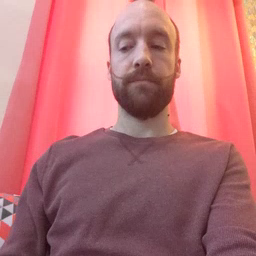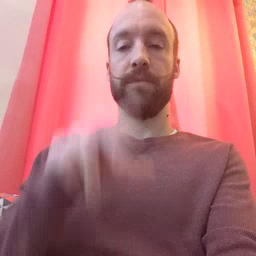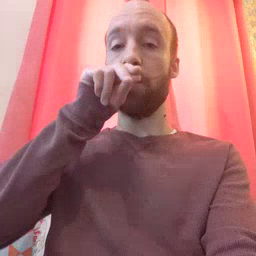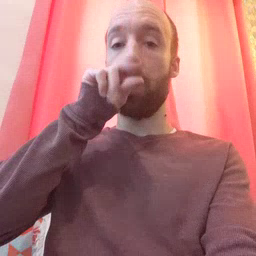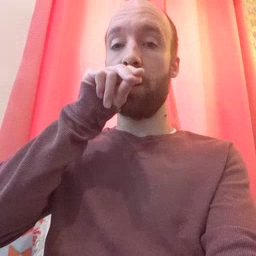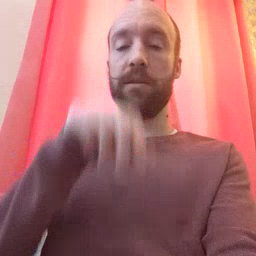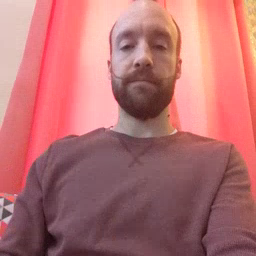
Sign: duck